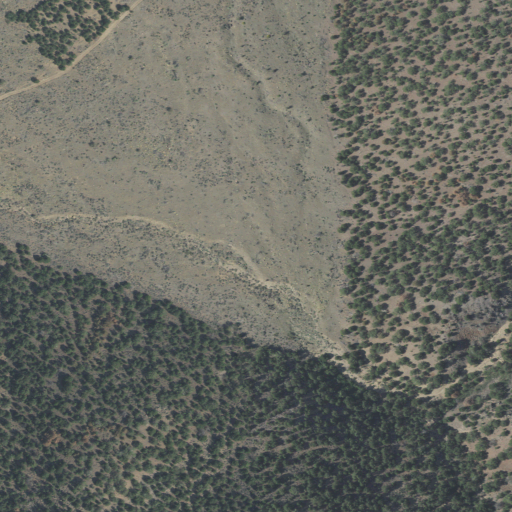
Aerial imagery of valley in Utah named Dalley Canyon containing evergreen forest and shrub